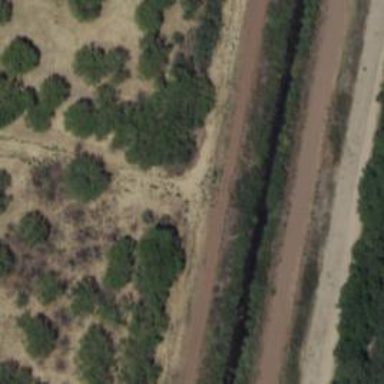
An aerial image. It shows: Cutline track.